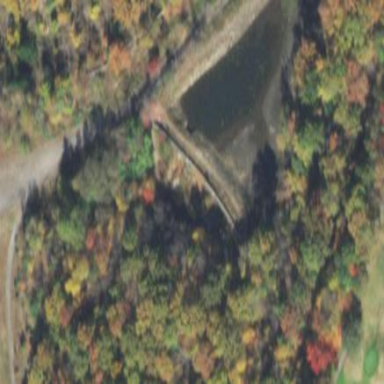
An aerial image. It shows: Dam along waterway.